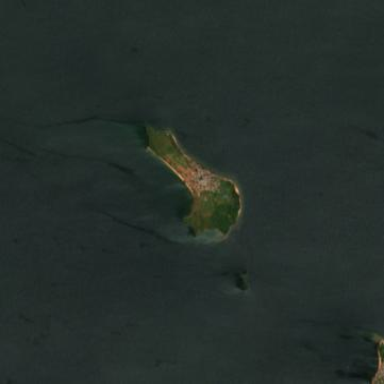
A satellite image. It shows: Islet.